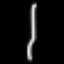
Label: fork